Fundus camera: zeiss
Shooting center: midpoint
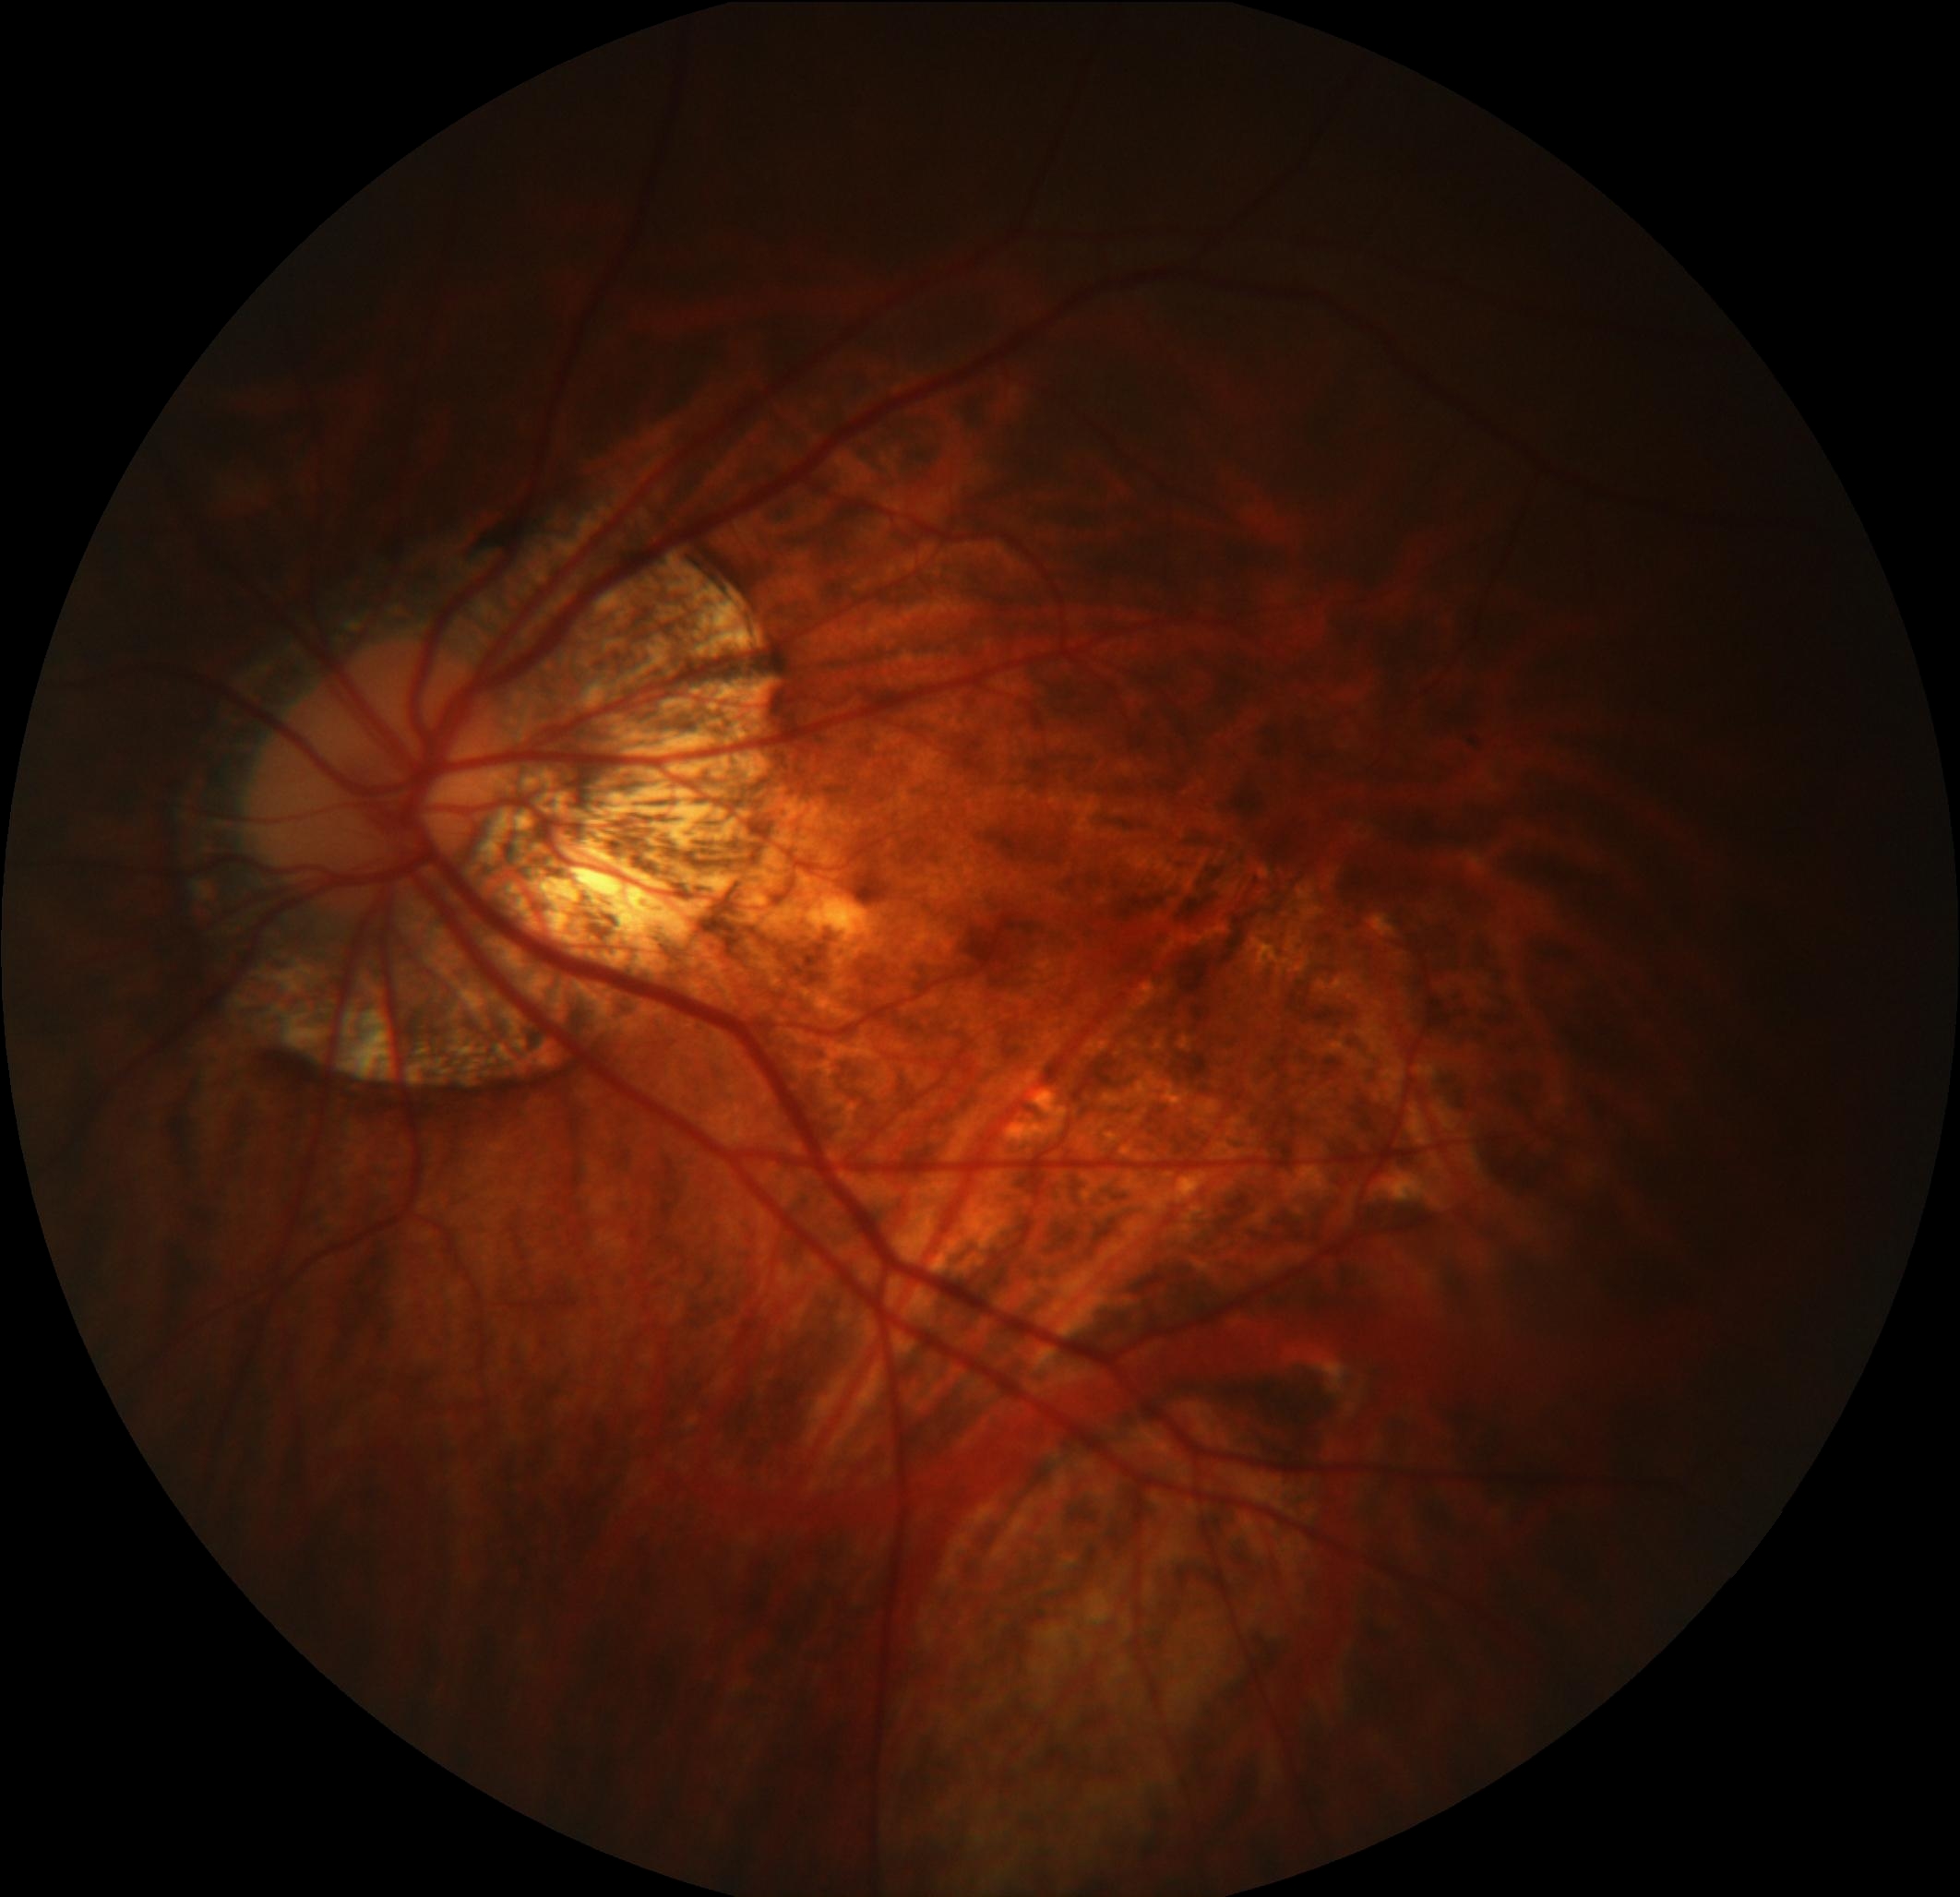
Pathologic myopia: yes
Patchy retinal atrophy: present
Retinal detachment: absent